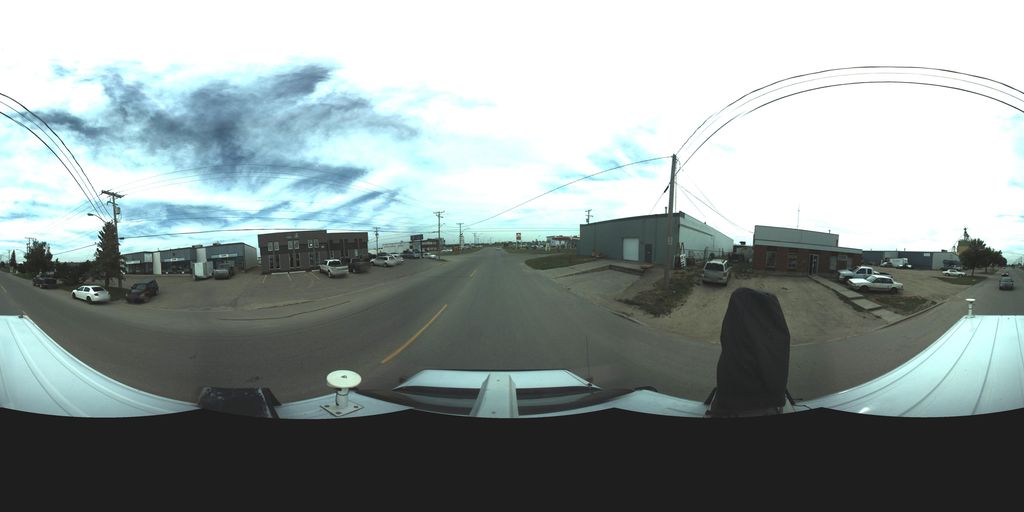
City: saskatoon